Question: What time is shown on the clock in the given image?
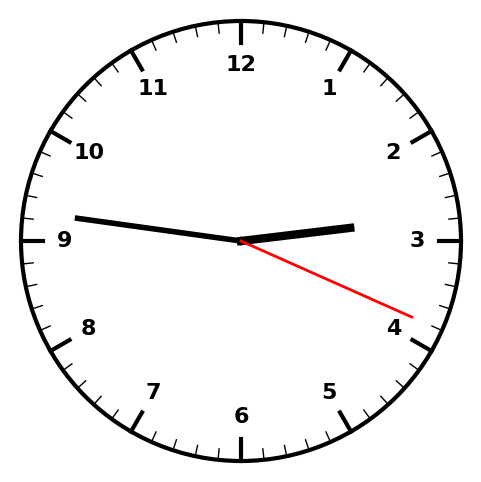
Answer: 02:46:19